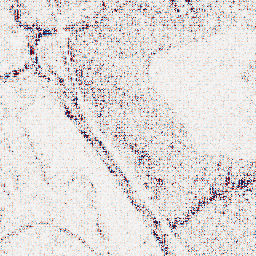
Category: wavelet
Decomposition family: wavelet_biorthogonal
Decomposition parameters: wavelet: bior4.4
level: 1
Upsampling method: bilinear
Upsampling parameters: scale: 8
Upsampling scale: 8